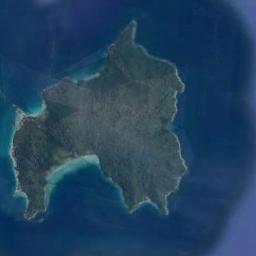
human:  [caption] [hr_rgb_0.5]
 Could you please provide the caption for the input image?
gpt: The land on the island is uneven .

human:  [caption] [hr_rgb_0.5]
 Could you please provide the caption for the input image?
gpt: The island has some beaches and the waters around the island is deep blue .

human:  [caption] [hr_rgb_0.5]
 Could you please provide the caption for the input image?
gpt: The irregular green island is surrounded by blue waters with mountains with green vegetation .

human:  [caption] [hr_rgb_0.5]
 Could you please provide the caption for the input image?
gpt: The island is surrounded by sea .

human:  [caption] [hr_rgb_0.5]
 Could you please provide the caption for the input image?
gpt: The green island is on a blue sea .